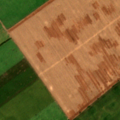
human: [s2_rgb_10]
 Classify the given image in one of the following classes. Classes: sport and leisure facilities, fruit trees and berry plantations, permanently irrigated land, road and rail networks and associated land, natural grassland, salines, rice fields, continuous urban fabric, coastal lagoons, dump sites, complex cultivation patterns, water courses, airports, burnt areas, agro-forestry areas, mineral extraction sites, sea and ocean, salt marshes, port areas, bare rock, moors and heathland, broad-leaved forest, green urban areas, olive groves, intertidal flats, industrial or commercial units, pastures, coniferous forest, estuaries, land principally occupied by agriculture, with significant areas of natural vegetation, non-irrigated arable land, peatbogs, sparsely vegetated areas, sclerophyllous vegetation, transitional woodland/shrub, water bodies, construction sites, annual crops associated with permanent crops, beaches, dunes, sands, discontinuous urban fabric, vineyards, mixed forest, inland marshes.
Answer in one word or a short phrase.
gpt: non-irrigated arable land